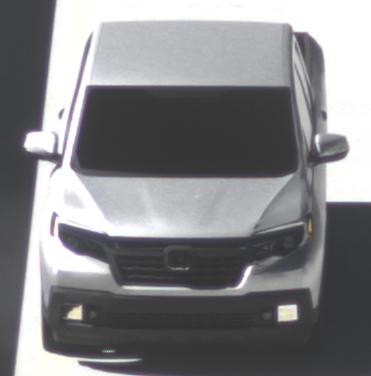
Make: Honda
Model: Ridgeline
Detailed model: Gen. 2
Model produced from: 2016
Model produced until: 2020
Doors: 4
Color: white
Road condition: dry road
Daytime: morning or afternoon
Contrast: high contrast